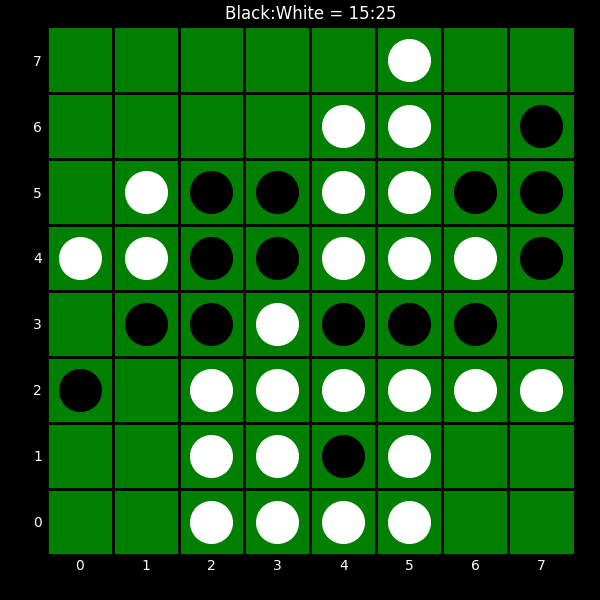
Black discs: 15
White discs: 25